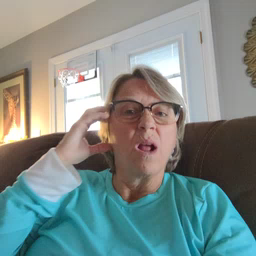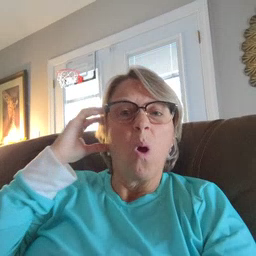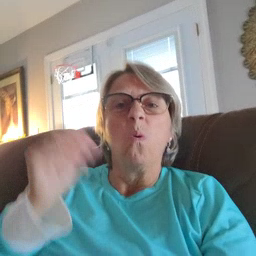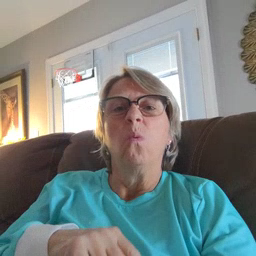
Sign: radio